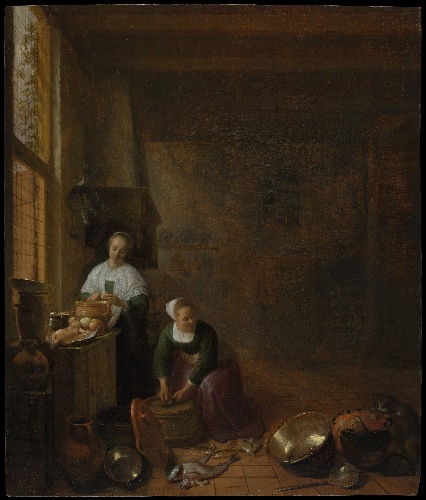
Title: A Kitchen
Artist: Hendrick Sorgh
Artist bio: Dutch, Rotterdam 1609/11–1670 Rotterdam
Date: ca. 1643
Object type: Painting
Classification: Paintings
Medium: Oil on wood
Dimensions: 20 1/2 x 17 3/8 in. (52.1 x 44.1 cm)
Department: European Paintings
Credit line: Marquand Collection, Gift of Henry G. Marquand, 1889
Accession year: 1889
Repository: Metropolitan Museum of Art, New York, NY
Tags: Cats|Fish|Cooking|Food|Kitchens|Women|Servants